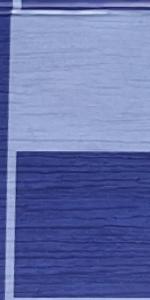
Label: Empty